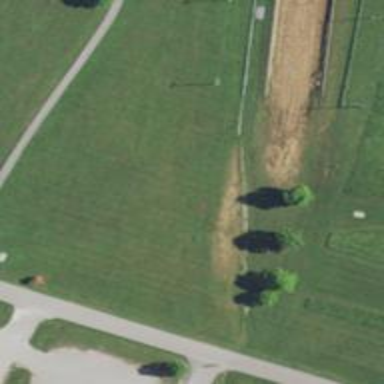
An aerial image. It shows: Disc golf hole.